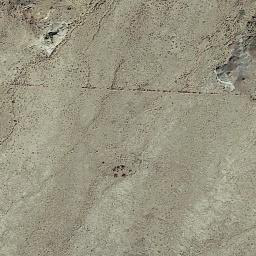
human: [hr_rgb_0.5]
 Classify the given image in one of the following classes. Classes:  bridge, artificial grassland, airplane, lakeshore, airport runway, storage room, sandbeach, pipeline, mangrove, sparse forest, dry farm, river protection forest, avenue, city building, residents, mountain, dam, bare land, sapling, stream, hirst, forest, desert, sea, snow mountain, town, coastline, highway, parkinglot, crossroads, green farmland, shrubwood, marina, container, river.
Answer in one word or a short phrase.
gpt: bare land